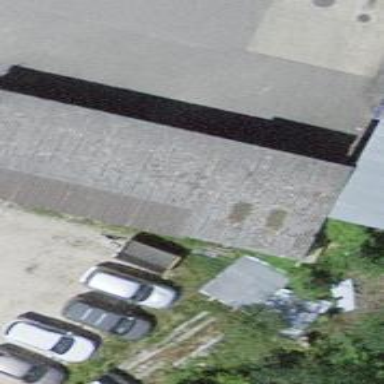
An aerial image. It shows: Shed.